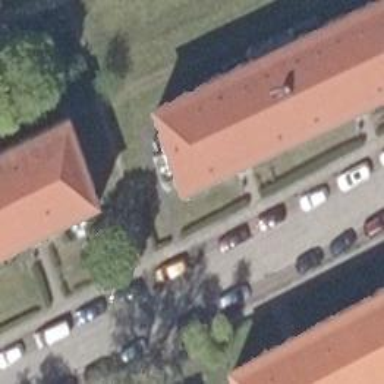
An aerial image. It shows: Building with red roof.